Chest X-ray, AP view. Patient: 45 years old, sex F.
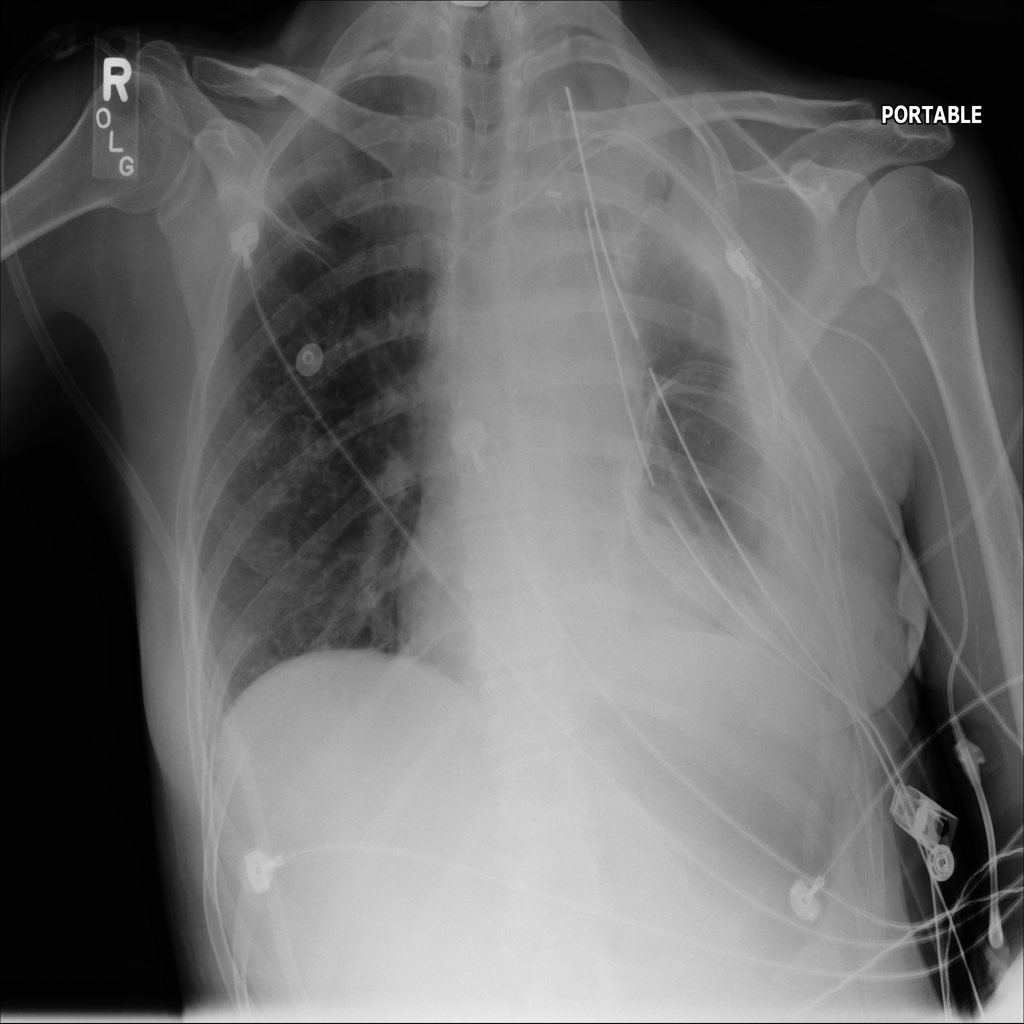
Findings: Effusion, Nodule